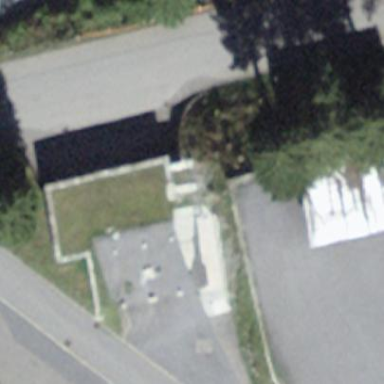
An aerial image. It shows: Garage.